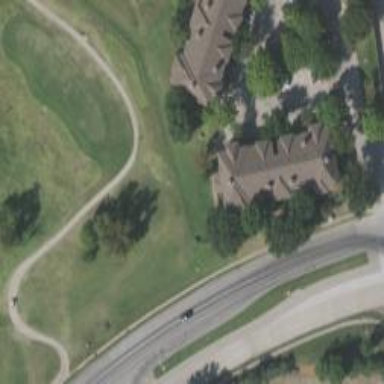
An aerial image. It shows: Path for both roads and golfers.